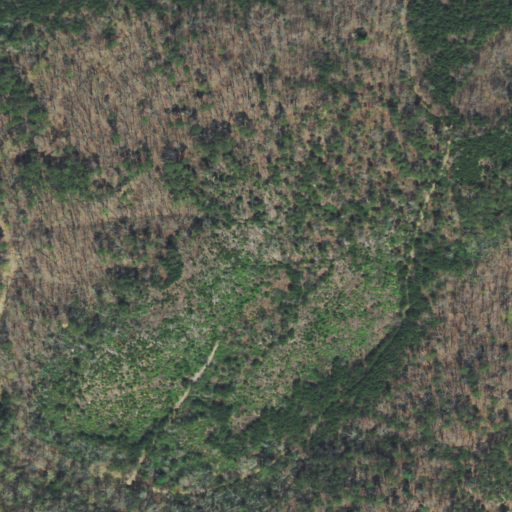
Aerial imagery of mountain in Tennessee named Mocking Crow Mountain containing mixed forest, deciduous forest, evergreen forest, shrub, open development, and pasture